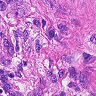
Metastatic tissue present: yes